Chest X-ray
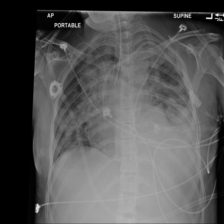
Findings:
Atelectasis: negative
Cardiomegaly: negative
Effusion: negative
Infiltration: negative
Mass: negative
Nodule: negative
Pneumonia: negative
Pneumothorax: negative
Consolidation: positive
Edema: negative
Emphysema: negative
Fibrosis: negative
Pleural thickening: negative
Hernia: negative